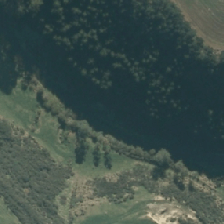
Land cover: manuka_kanuka